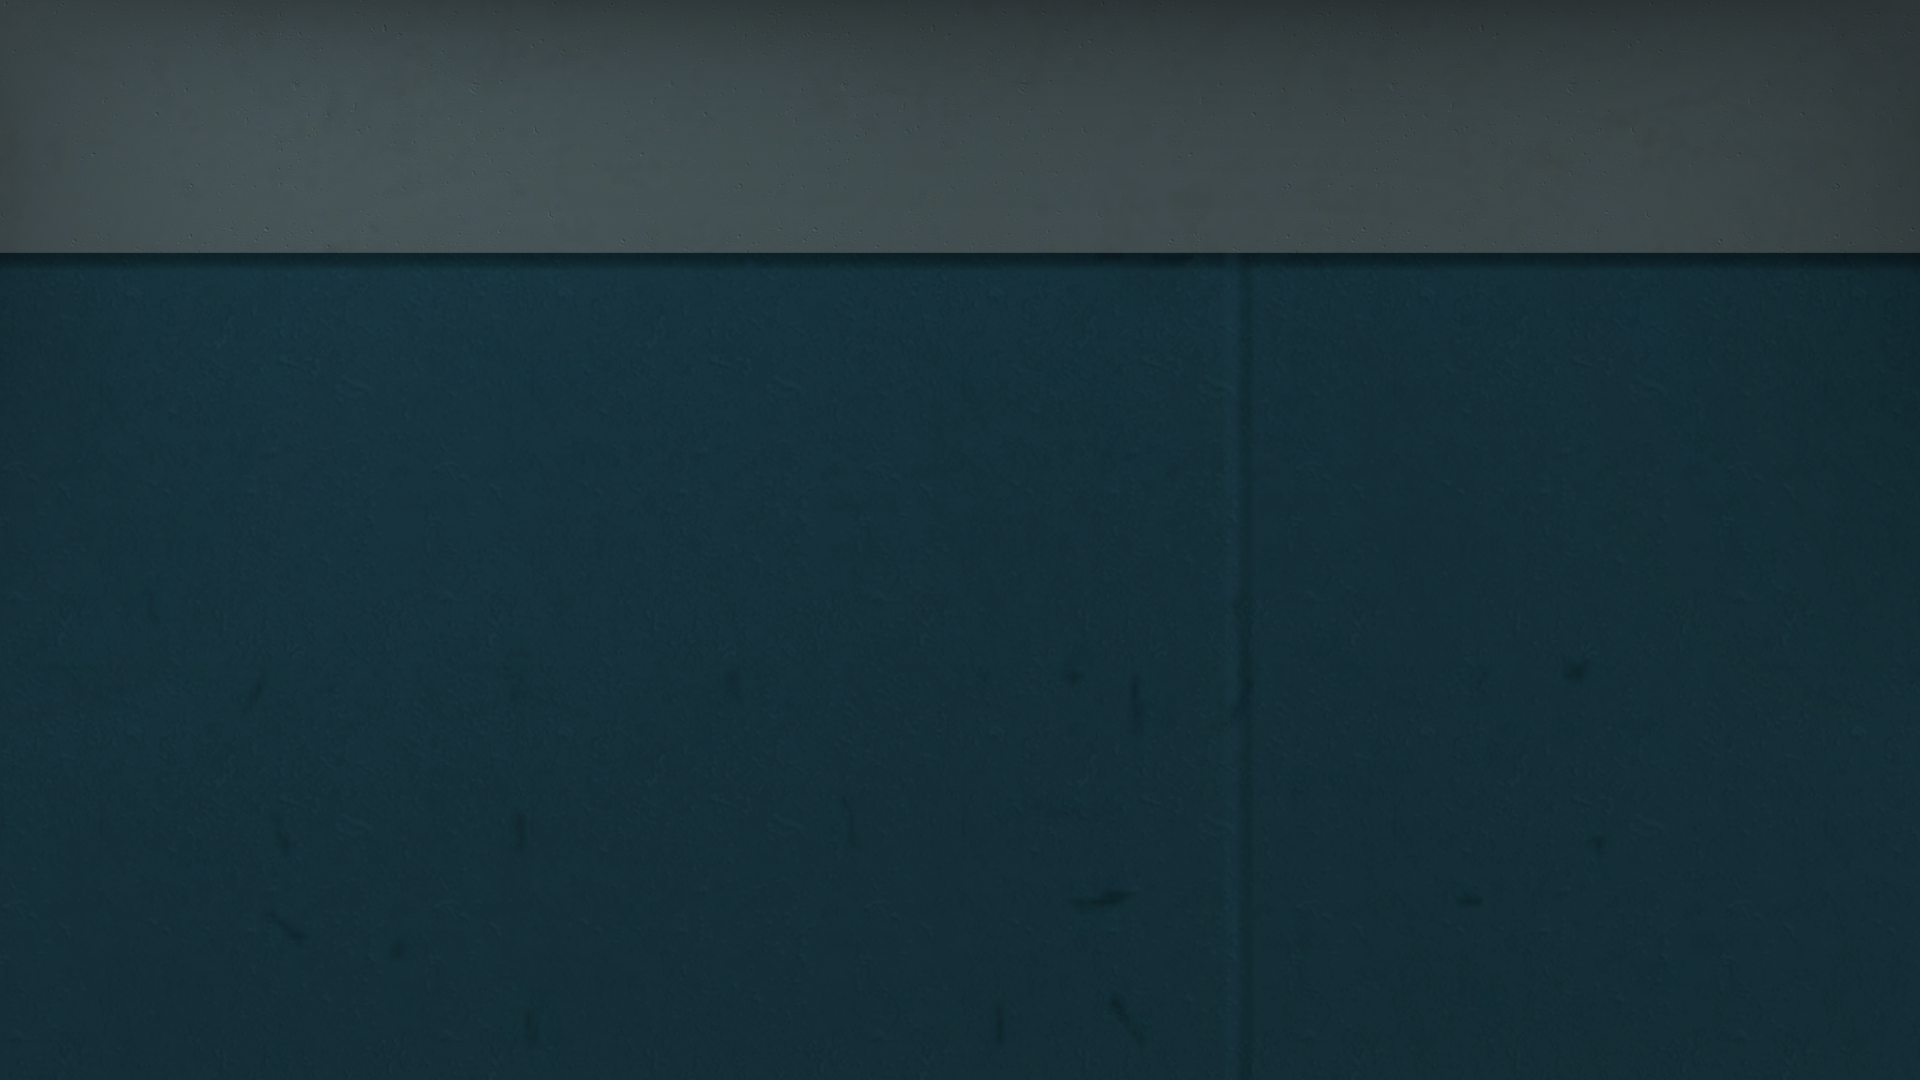
Map: de_train